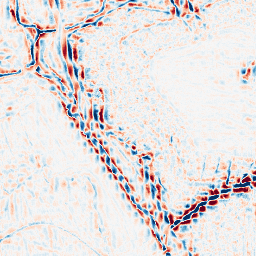
Category: wavelet
Decomposition family: wavelet_dwt
Decomposition parameters: wavelet: sym4
level: 3
Upsampling method: fft_zeropad
Upsampling parameters: scale: 2
Upsampling scale: 2